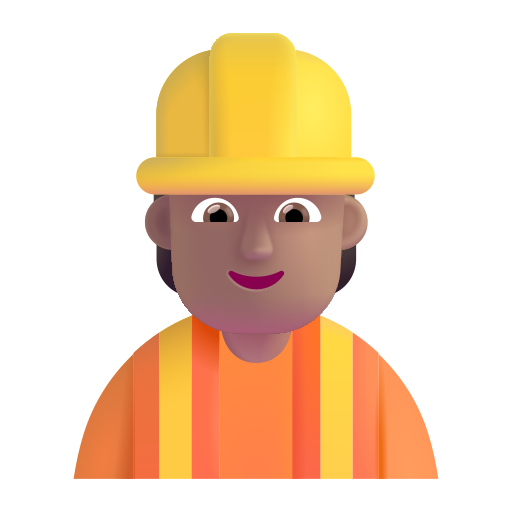
construction worker color